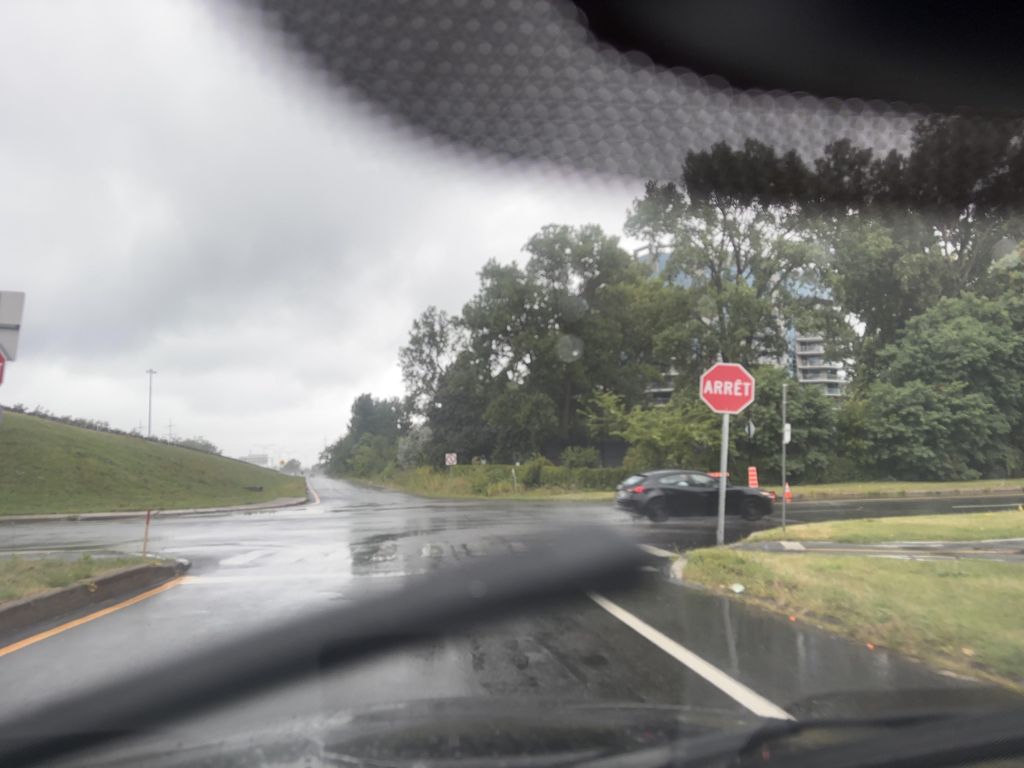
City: montreal